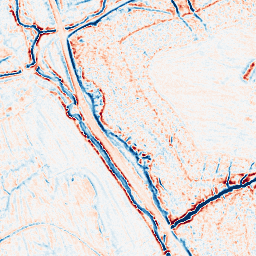
Category: edge_preserving
Decomposition family: bilateral
Decomposition parameters: d: 9
sigma_color: 75
sigma_space: 150
Upsampling method: quadratic
Upsampling parameters: scale: 2
Upsampling scale: 2